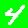
Digit: 4